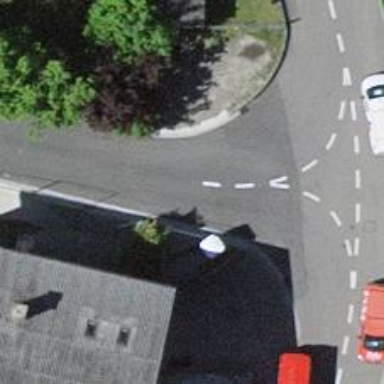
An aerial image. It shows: Residential road with asphalt surface and no sidewalks.